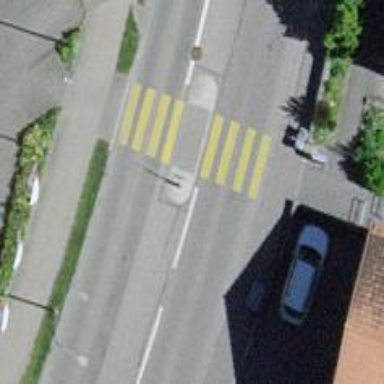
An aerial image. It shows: Zebra crossing with road island.